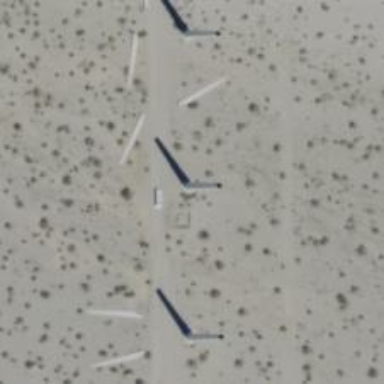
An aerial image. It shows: Horizontal axis wind turbine generating power from wind.